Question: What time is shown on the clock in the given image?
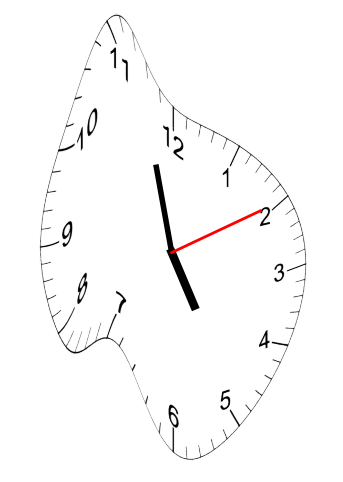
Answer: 04:57:10